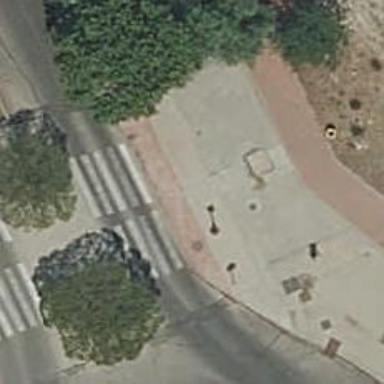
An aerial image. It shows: Uncontrolled crossing on the road.